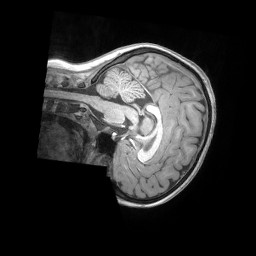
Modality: T1w
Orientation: sagittal
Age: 8
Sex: male
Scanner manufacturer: siemens
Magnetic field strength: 3 T
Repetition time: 2.53 s
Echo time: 0.00164 s